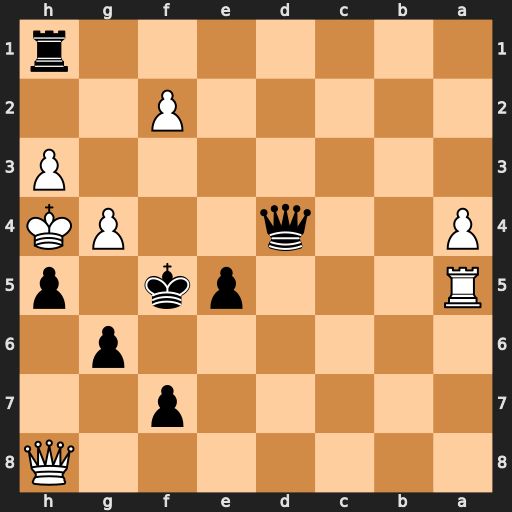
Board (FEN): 7Q/5p2/6p1/R3pk1p/P2q2PK/7P/5P2/7r
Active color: b
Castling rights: -
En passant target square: -
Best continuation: Qxg4#